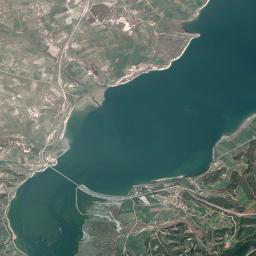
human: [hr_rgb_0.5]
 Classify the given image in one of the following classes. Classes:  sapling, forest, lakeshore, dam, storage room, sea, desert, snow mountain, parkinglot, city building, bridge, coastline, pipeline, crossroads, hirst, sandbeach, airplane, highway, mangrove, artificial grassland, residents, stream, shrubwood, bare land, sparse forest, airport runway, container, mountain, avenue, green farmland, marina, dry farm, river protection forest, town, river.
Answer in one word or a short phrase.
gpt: river